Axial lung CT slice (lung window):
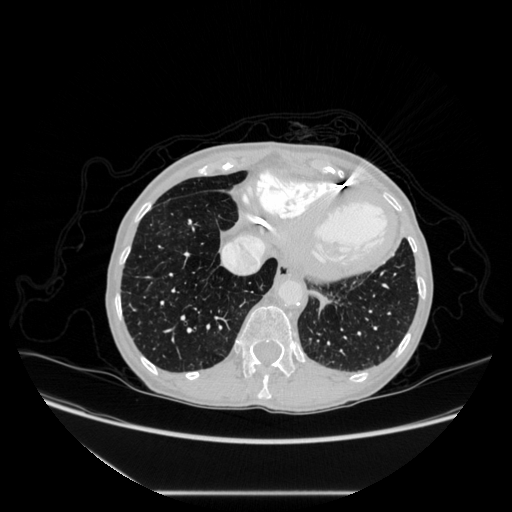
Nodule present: no